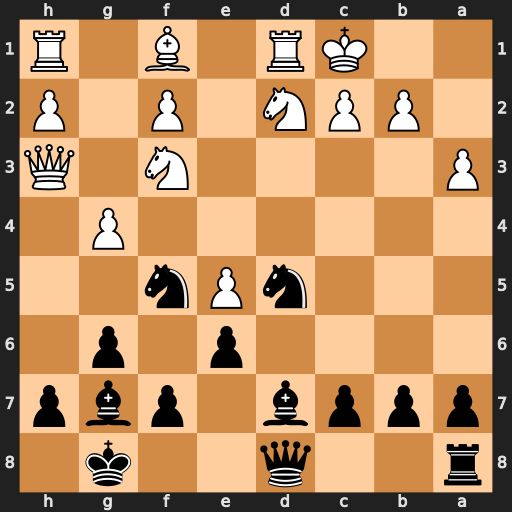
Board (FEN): r2q2k1/pppb1pbp/4p1p1/3nPn2/6P1/P4N1Q/1PPN1P1P/2KR1B1R
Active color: b
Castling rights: -
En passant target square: -
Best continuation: Nf4 gxf5 Nxh3